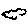
Label: cloud